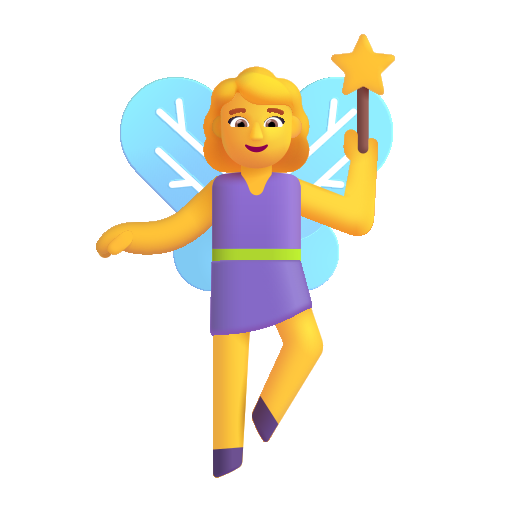
woman fairy color default